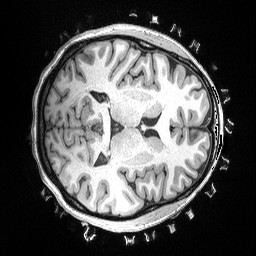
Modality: T1w
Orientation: axial
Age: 27
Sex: female
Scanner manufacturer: siemens
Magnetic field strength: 3 T
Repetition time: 2.53 s
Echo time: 0.00169 s